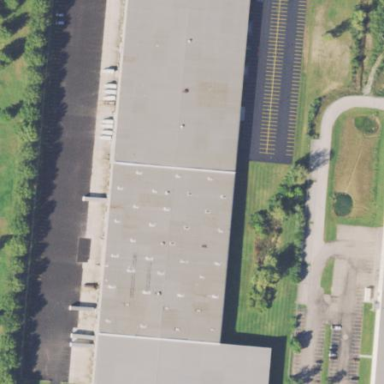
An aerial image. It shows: Warehouse building.